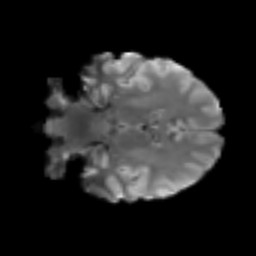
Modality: T2w
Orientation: coronal
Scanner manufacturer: siemens
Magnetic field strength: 3 T
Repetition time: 3.6 s
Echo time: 0.092 s